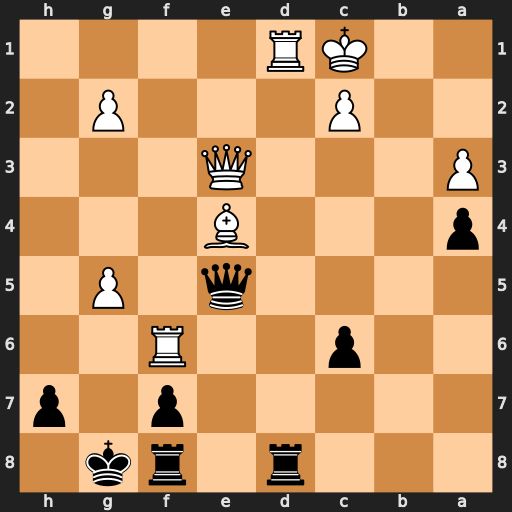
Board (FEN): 3r1rk1/5p1p/2p2R2/4q1P1/p3B3/P3Q3/2P3P1/2KR4
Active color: b
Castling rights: -
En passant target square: -
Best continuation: Qa1#